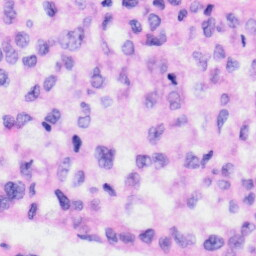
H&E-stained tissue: Liver